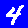
Digit: 4